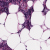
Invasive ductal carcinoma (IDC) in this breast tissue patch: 0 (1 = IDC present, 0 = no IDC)